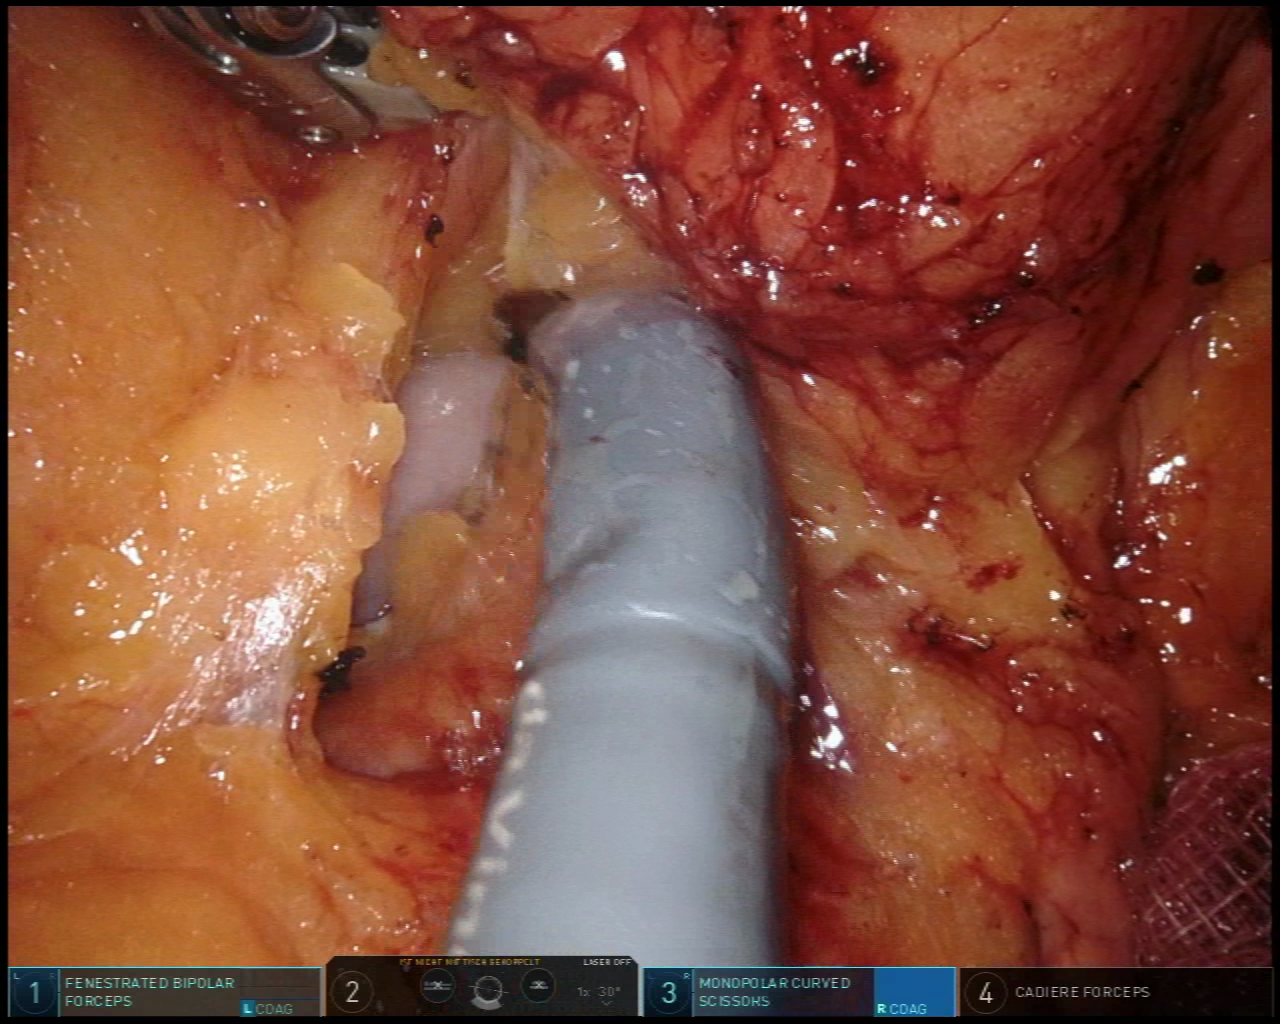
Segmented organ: stomach
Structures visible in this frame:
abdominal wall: no
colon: no
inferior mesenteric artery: no
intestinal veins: no
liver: no
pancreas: yes
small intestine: no
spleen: no
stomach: yes
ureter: no
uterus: no
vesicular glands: no